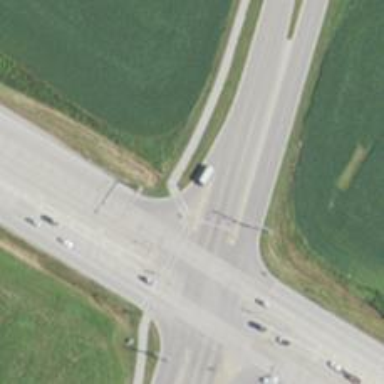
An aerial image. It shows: Trunk link highway.